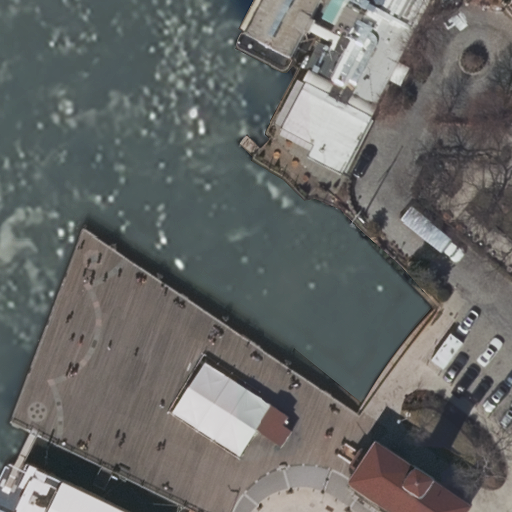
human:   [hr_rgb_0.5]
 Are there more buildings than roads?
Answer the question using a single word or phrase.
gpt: no

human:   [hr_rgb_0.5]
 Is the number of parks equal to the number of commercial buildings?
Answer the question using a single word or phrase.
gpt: no

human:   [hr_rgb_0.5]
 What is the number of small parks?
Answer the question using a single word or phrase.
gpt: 1

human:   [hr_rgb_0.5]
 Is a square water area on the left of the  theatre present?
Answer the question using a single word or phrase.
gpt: no

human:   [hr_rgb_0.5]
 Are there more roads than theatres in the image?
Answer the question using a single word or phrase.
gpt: yes

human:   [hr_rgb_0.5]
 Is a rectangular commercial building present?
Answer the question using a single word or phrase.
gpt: no

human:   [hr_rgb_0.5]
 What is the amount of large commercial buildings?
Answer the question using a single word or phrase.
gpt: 0

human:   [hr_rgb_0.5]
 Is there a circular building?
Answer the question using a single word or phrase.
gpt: no

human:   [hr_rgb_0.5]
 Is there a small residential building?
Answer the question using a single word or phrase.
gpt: yes

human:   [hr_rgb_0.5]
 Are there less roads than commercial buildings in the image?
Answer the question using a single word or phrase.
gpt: no

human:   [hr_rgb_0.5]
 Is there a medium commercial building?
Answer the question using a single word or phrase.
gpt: no

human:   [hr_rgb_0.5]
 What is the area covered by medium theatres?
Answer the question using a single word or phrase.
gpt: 331m2

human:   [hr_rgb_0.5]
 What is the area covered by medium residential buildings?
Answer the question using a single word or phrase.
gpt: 0m2

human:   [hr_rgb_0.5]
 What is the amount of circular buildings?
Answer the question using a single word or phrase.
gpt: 0

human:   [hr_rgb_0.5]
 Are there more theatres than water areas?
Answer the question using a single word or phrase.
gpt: no

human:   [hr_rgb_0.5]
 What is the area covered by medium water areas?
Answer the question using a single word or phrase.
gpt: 0m2

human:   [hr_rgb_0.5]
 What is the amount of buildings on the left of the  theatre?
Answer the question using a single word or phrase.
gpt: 0

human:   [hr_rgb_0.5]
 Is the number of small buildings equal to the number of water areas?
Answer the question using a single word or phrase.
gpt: yes

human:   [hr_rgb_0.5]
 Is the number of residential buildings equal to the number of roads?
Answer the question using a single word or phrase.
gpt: no

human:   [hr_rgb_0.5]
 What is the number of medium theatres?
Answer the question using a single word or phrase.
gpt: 1

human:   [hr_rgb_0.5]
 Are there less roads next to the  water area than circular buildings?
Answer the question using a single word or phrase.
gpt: no

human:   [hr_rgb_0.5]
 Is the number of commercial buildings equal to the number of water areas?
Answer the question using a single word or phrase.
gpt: no

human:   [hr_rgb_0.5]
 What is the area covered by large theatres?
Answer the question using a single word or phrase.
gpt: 0m2

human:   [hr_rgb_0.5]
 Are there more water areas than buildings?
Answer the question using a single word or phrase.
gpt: no

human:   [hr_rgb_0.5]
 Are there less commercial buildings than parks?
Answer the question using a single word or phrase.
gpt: yes

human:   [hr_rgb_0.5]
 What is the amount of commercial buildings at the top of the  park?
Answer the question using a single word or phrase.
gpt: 0

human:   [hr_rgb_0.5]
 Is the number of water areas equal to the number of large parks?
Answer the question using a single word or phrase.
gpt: no

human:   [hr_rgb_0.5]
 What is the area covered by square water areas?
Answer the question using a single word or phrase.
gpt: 0m2

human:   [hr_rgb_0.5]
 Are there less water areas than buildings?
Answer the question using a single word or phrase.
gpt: yes

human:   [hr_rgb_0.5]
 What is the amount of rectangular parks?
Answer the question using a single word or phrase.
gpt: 1

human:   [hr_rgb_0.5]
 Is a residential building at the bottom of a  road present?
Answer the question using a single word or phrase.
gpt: yes

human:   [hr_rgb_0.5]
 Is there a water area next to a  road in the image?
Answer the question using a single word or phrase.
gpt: yes

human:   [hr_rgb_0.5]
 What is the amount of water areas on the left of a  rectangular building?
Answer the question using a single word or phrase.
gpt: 0

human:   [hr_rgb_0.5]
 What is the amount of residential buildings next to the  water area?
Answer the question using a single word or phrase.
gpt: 2

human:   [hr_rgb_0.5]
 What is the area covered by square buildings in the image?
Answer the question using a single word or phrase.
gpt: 0m2

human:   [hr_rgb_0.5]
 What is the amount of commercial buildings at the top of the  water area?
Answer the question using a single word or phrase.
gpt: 0